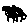
Label: cat